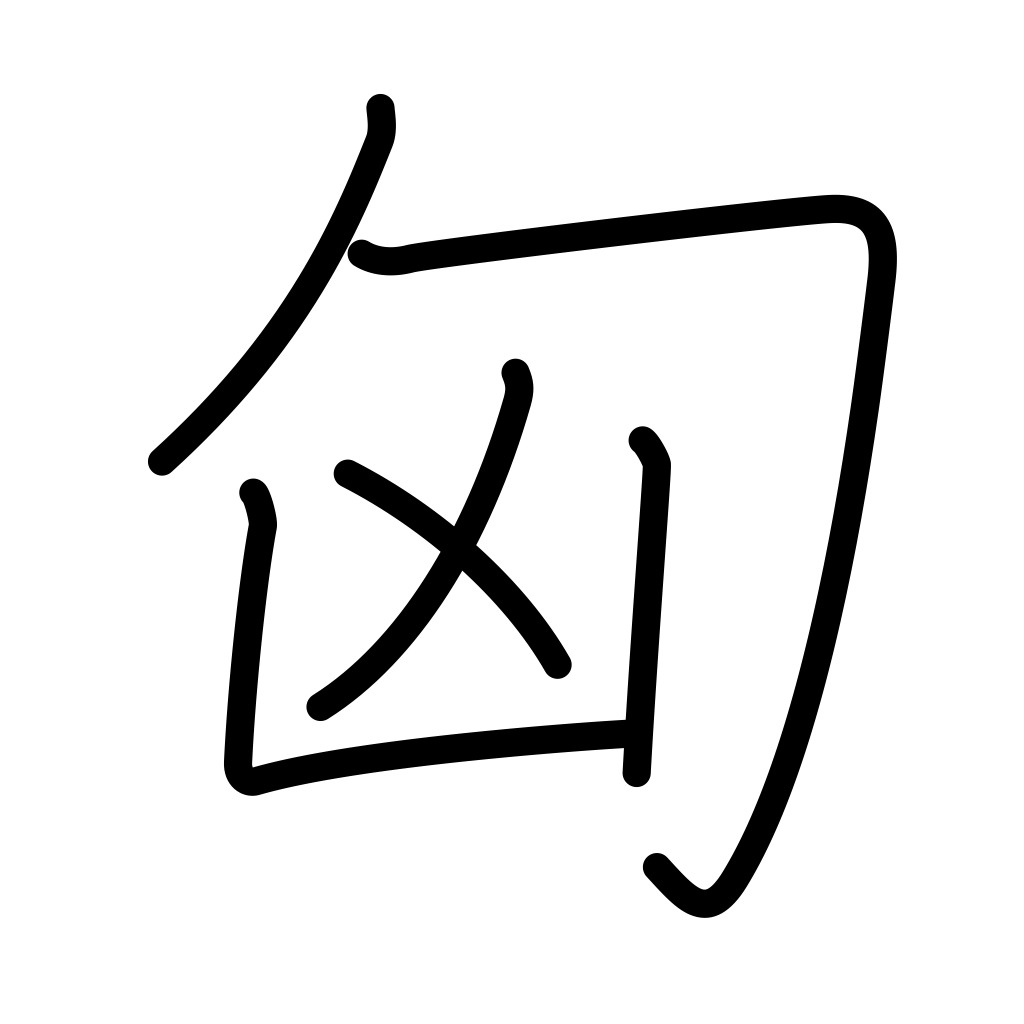
Meaning: turmoil, Hungary